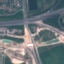
Land use / land cover class: Highway